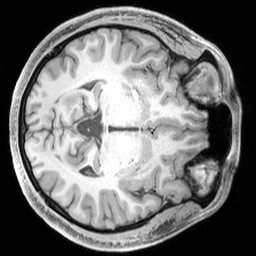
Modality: T1w
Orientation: axial
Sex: male
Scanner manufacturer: siemens
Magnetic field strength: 3 T
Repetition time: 2.3 s
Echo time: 0.00226 s